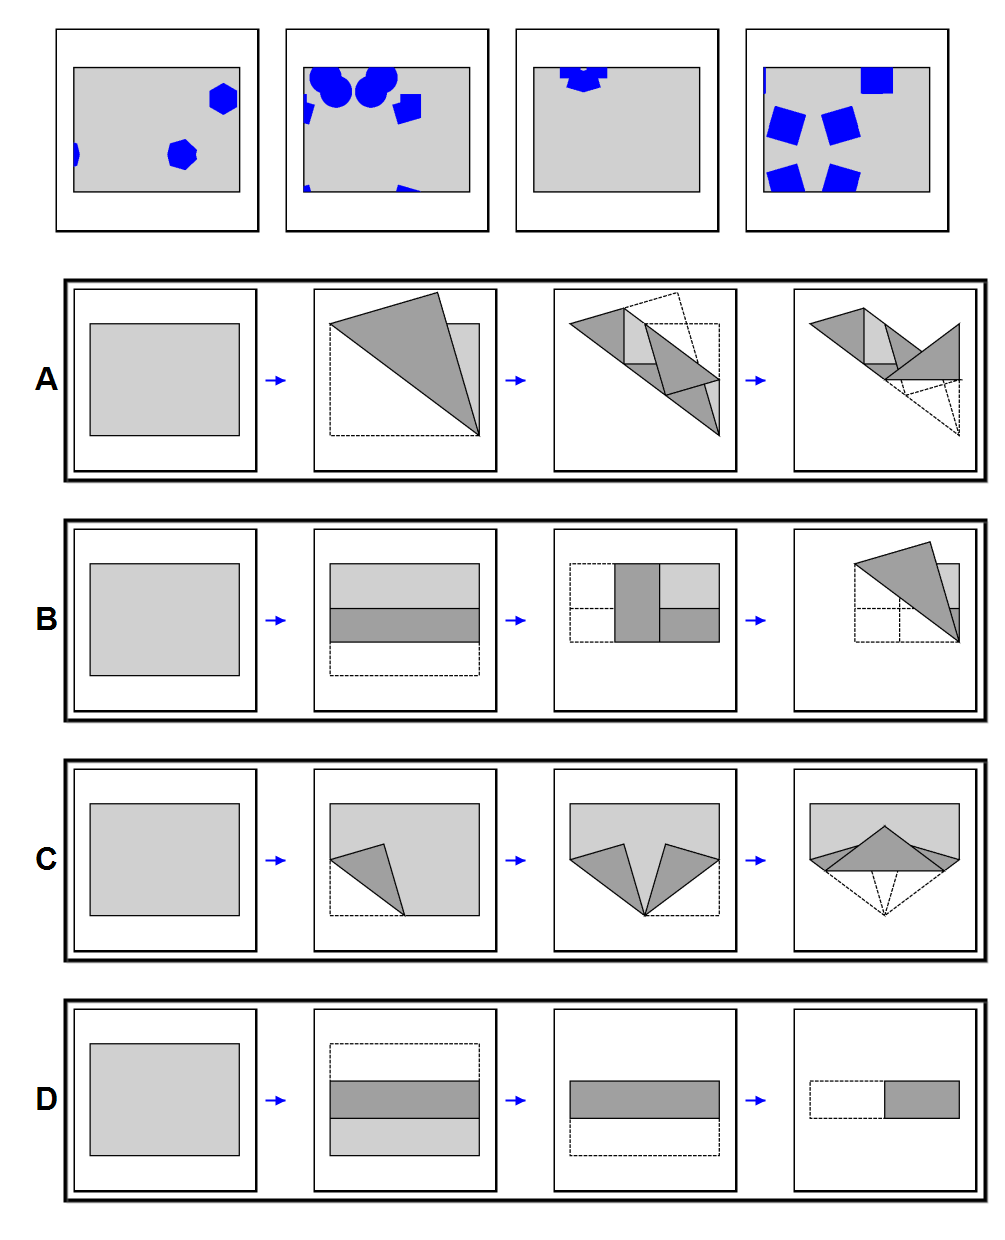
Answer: B